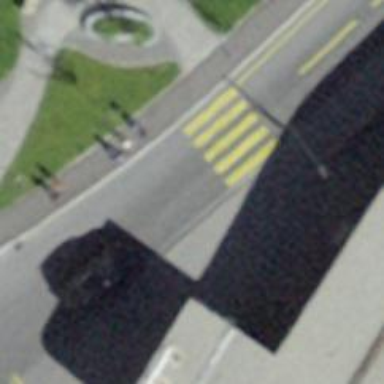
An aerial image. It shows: Marked crossing on the road.